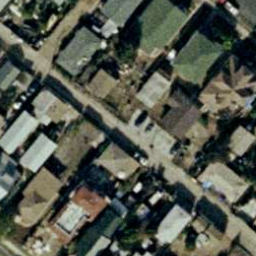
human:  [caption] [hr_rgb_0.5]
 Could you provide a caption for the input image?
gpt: Lots of houses are pressed together .

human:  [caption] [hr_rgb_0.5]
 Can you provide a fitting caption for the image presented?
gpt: There are lots of houses pressed together wothe a road goes through them .

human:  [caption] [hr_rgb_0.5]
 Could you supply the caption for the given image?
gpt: This is a dense residential area with houses and roads .

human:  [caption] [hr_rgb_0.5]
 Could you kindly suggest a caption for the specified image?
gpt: It is a dense residential area with lots of houses pressed together .

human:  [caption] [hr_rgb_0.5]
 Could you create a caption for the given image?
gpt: Lots of houses pressed together and a road goes through them .